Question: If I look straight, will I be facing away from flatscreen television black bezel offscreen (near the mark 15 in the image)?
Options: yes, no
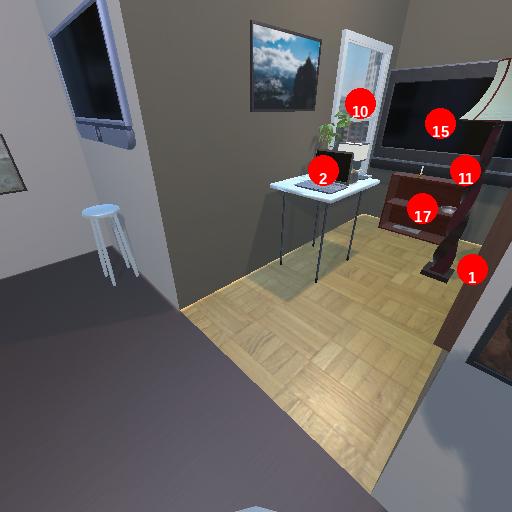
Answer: yes